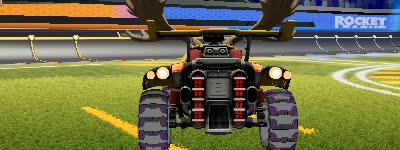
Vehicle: octane